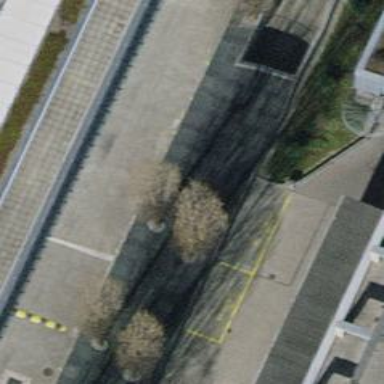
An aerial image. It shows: Driveway tunnel under the road.